Question: say, I have 100 points and want to draw a closedcurve (I'm using C# and graphics), like this:
'''
Graphics g = this.CreateGraphics();
Pen pen = new Pen(Color.Black, 2);
Point[] points = new Point[DrawingPoints];
for (int x = 0; x < DrawingPoints; x++)
{
int px = r.Next(0, MaxXSize);
int py = r.Next(0, MaxYSize);
Point p = new Point(px, py);
points[x] = p;
}
g.DrawClosedCurve(pen, points);
'''
It is connecting points as they get into points[] and lines cross - you will not get a solid figure with this.
Is there an algorithm that will help me toss the points to get a solid figure? Here's a picture below (tried as hard as I could hehe) to help visualize what I'm asking for.

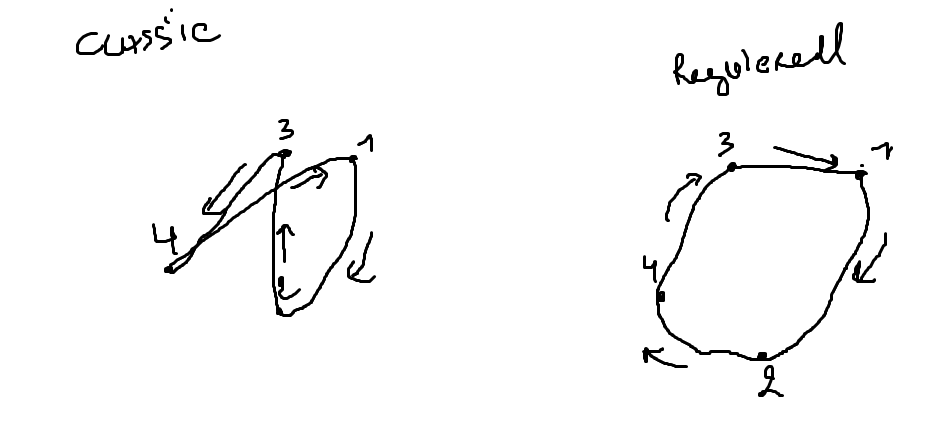
Answer: Well, in O(n log n) time, you could compute the centroid of the points and sort them in order of angle about that centroid, leaving a star-shaped polygon. That's efficient but probably messes up the order of your points too much.
I think you'd be happier with the results of a 2-OPT method for TSP (description <URL>. 2-OPT is worst-case exponential but polynomial-time in practice.